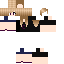
A female human skin with medium skin, wearing blonde long hair dressed in a blue tshirt and red pants, featuring a closed mouth.